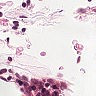
Metastatic tissue present: no